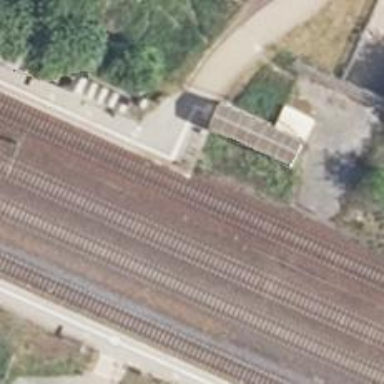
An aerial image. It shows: Railway signal.